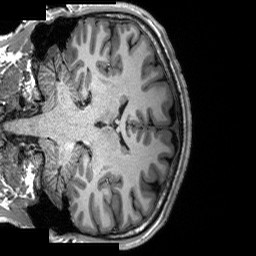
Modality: T1w
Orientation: coronal
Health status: ill
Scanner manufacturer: siemens
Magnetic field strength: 3 T
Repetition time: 2.3 s
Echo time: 0.00226 s